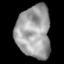
Tissue: lung
Cell type: T cells
Senescence score: 0.2088
Nuclear area (px): 1752
Mean DAPI intensity: 158.111